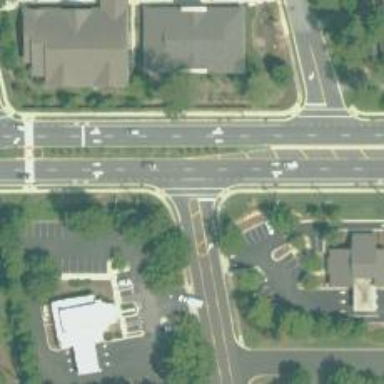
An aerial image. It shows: Marked road crossing.